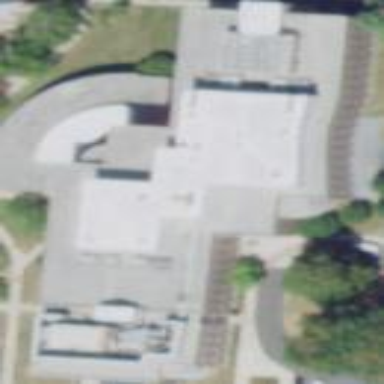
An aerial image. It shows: University building.